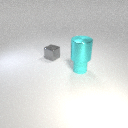
small cyan rubber cylinder to the right of small gray metal cube